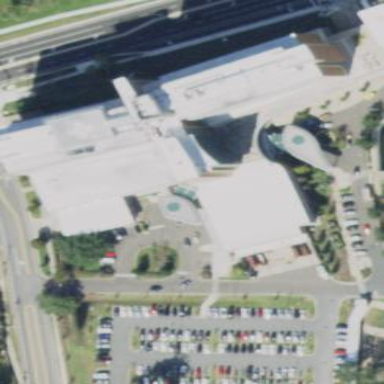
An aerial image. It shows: Hospital building providing healthcare services.